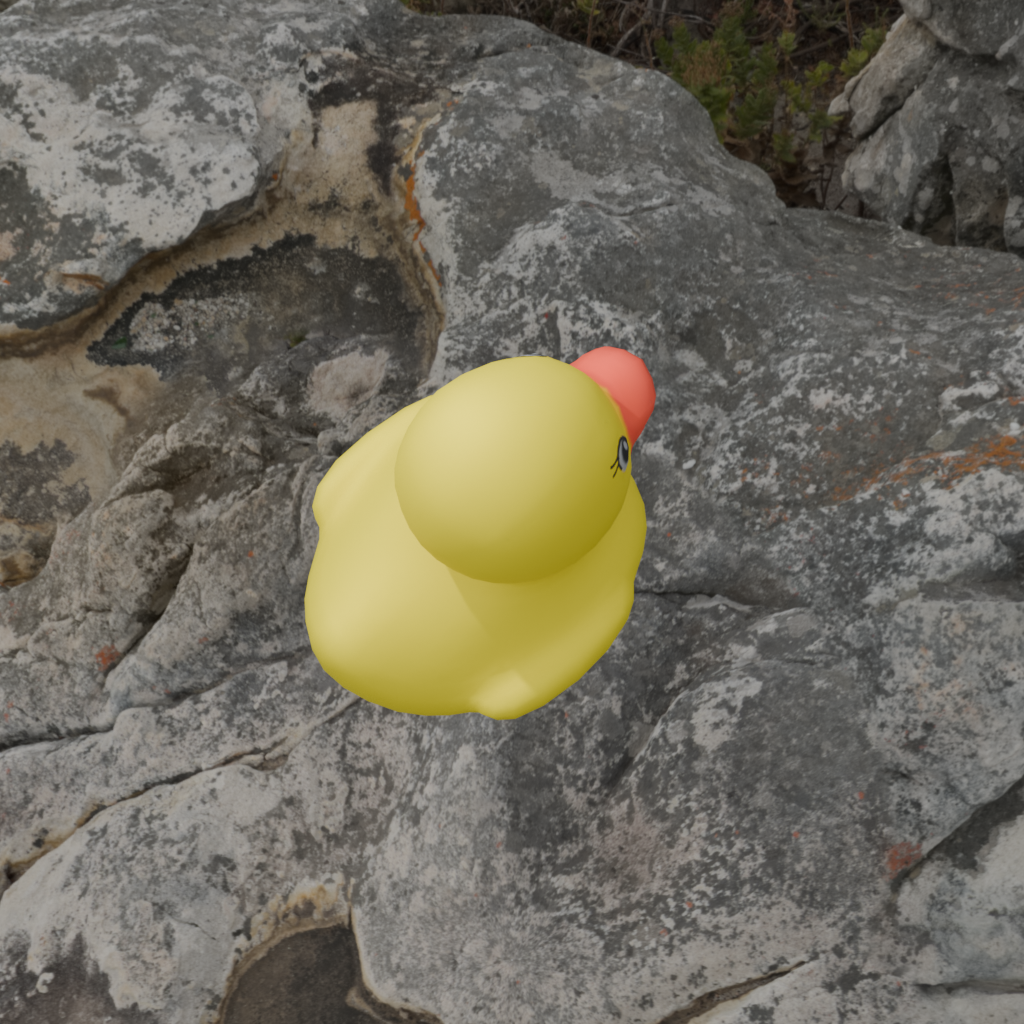
an image of a yellow rubber duck seen from <back_right_top> rocky landscape with a cloudy view of the sea.